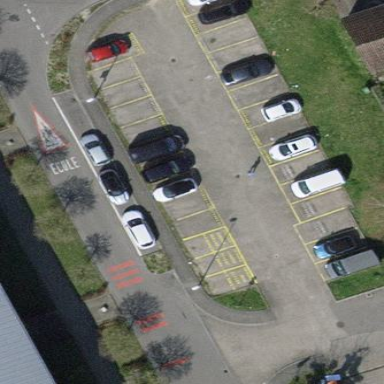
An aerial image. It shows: Parking area with surface.